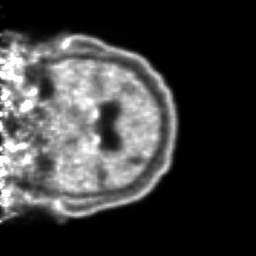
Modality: PET
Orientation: coronal
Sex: male
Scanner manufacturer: ge